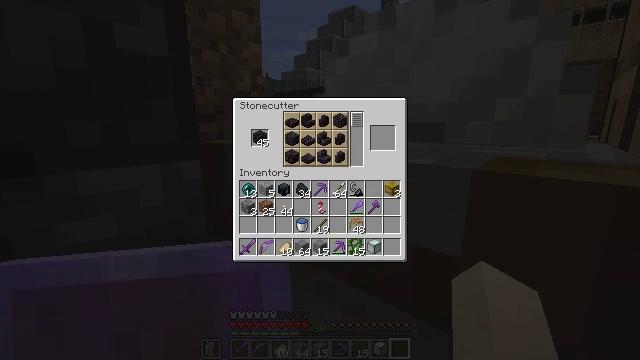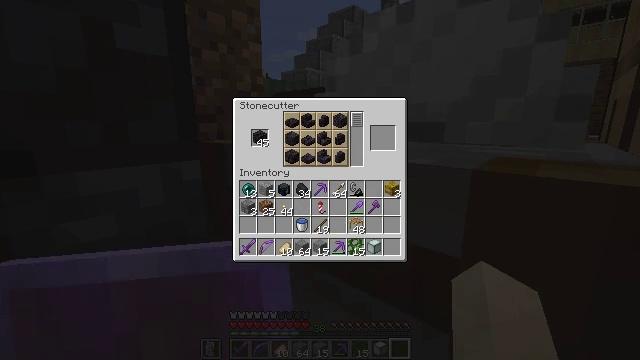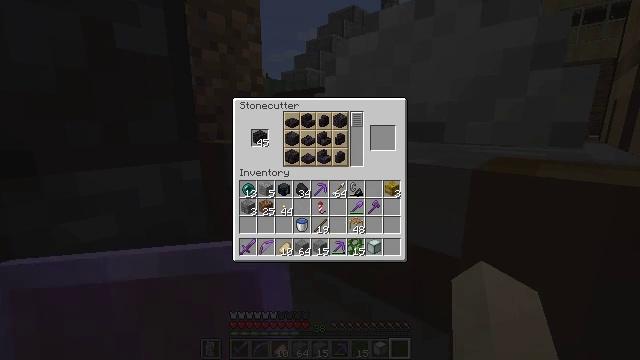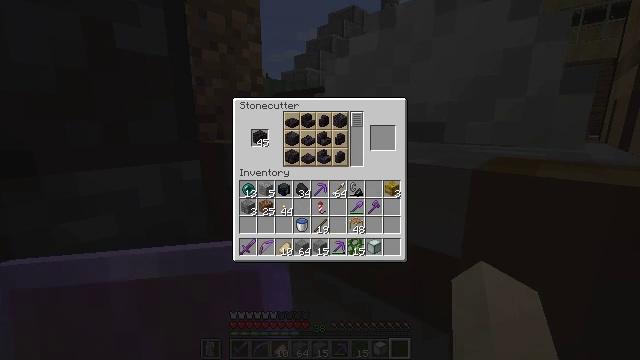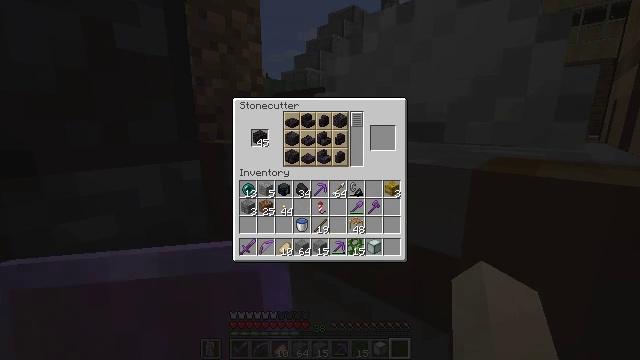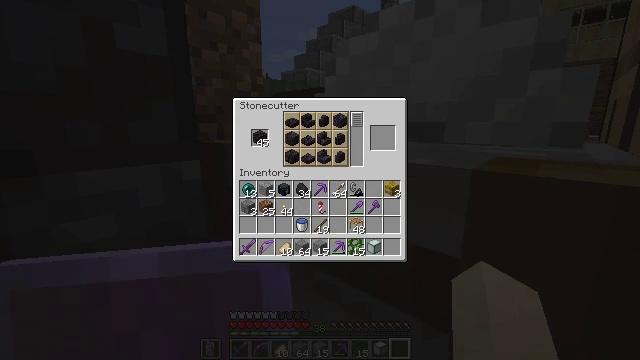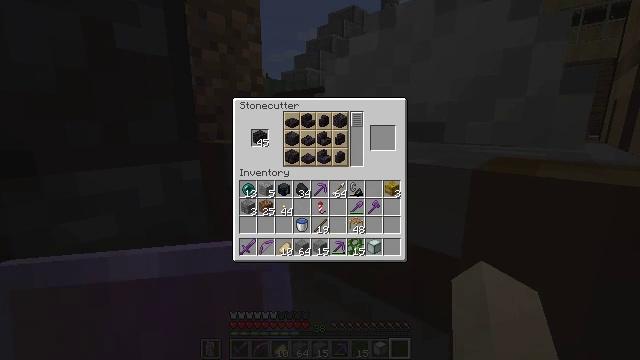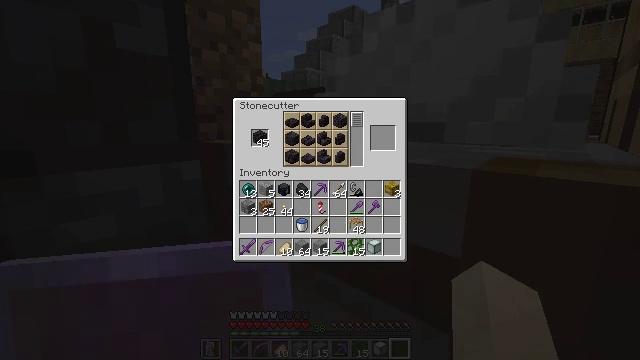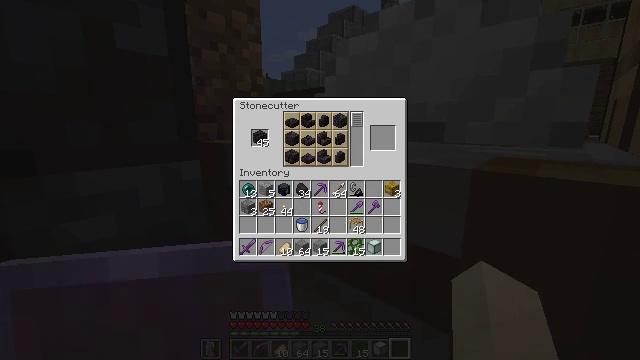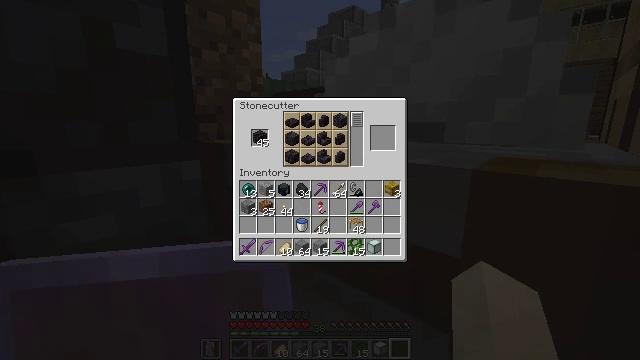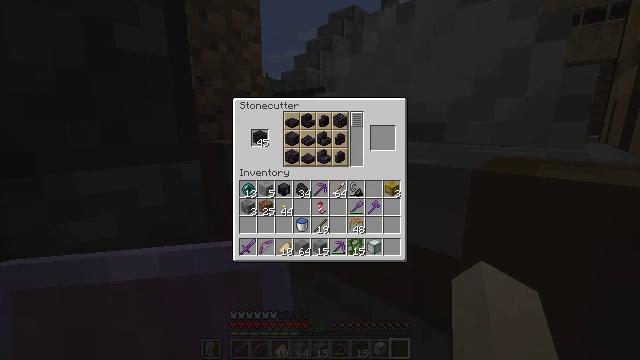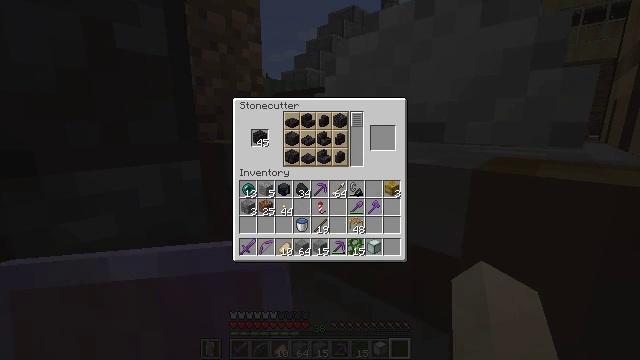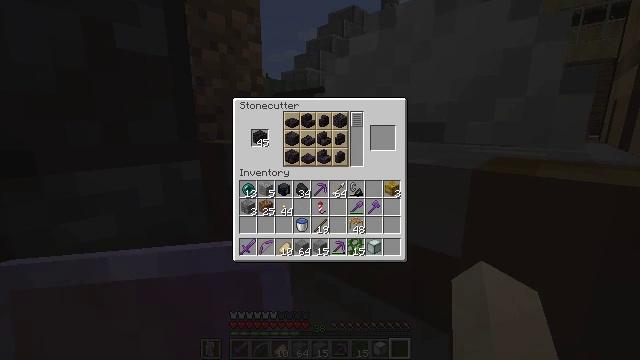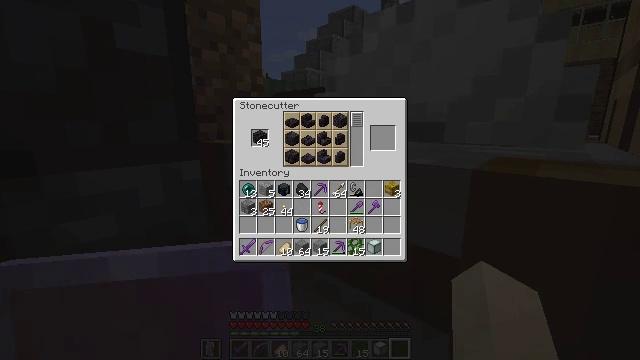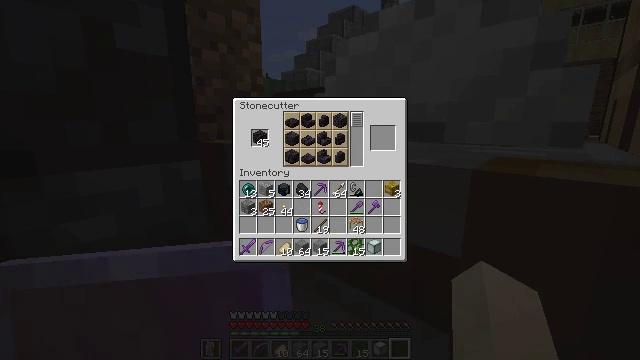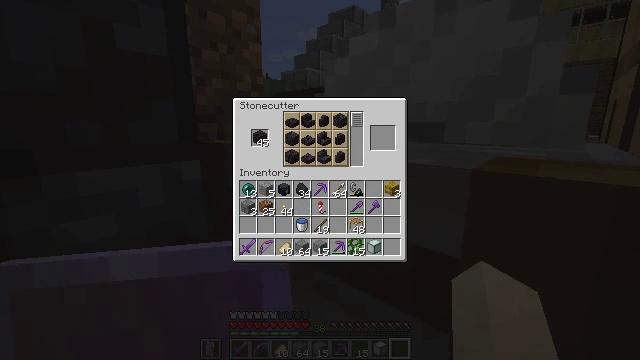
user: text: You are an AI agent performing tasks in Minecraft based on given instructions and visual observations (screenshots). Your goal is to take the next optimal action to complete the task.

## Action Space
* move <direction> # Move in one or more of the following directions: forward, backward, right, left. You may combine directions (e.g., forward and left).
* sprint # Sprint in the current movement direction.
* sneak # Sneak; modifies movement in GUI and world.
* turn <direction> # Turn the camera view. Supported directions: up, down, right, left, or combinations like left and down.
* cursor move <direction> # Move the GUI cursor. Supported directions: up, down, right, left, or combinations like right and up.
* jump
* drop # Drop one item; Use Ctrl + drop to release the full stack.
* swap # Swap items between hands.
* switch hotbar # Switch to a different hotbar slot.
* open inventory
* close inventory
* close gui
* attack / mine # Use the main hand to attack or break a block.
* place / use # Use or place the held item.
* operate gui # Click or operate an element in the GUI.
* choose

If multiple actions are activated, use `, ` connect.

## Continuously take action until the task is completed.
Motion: motion action
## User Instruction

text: Make polished blackstone stairs in the crafting grid.
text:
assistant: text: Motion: attack / mine
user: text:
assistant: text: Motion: attack / mine
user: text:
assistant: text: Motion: attack / mine
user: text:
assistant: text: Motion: attack / mine
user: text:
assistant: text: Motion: attack / mine
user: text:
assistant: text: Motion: attack / mine
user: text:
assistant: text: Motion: attack / mine
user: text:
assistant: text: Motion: attack / mine
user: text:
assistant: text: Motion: attack / mine
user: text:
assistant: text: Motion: attack / mine
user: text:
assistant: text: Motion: attack / mine
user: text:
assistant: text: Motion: attack / mine
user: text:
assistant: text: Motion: attack / mine
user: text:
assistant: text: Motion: attack / mine
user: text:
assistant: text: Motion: attack / mine
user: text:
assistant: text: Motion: attack / mine
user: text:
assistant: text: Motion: attack / mine
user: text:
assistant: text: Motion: attack / mine
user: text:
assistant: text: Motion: attack / mine
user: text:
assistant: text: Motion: attack / mine
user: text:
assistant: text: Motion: attack / mine
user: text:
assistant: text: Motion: attack / mine
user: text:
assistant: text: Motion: attack / mine
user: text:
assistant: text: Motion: attack / mine
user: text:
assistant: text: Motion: attack / mine
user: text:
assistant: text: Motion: attack / mine
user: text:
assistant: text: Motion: attack / mine
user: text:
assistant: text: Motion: attack / mine
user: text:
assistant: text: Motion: attack / mine
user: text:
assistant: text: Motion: attack / mine